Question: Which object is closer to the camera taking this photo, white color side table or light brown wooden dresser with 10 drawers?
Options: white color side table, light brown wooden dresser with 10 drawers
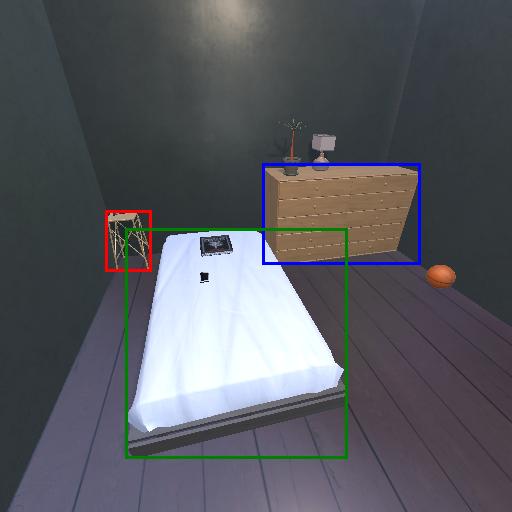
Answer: white color side table